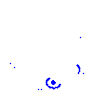
Particle: proton